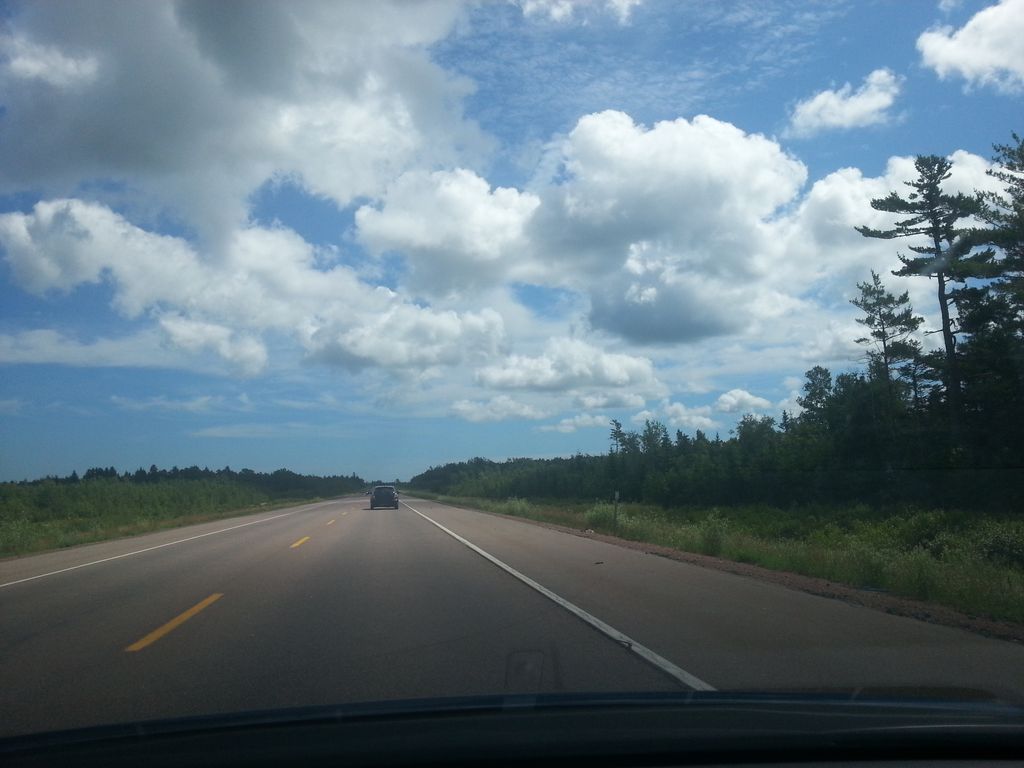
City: charlottetown